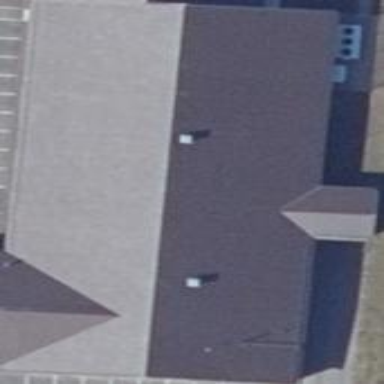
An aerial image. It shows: Gabled roof retail building serving as supermarket.